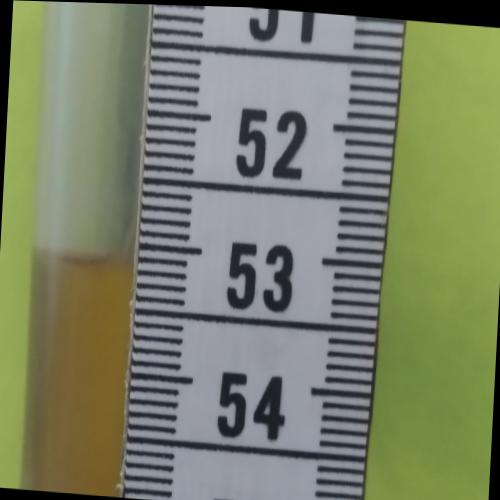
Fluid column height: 53.1 cm